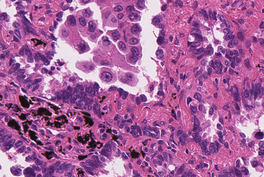
Tumor epithelial tissue: yes
Tumor-associated stroma tissue: yes
Normal tissue: no